Field crop: maize
Growth stage: 1
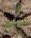
Species: atriplex